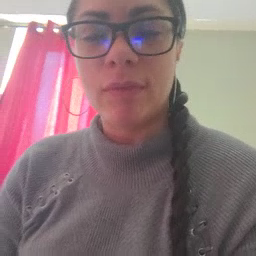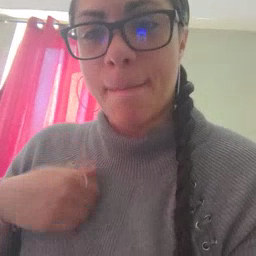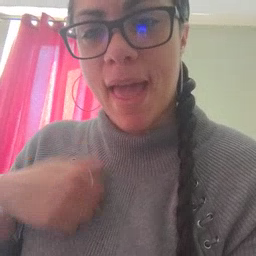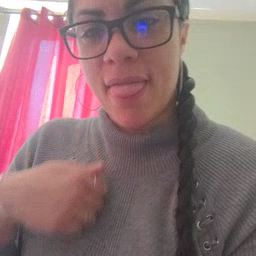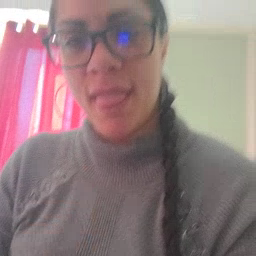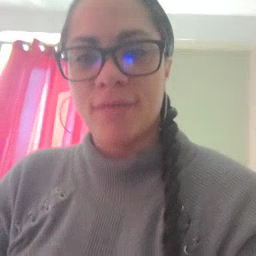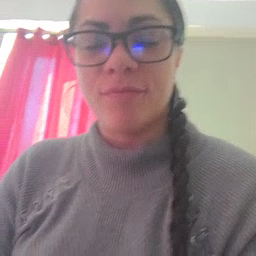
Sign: bath